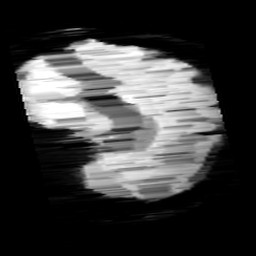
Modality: minIP
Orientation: sagittal
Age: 12
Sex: male
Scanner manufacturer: siemens
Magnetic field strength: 3 T
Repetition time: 0.027 s
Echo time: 0.02 s